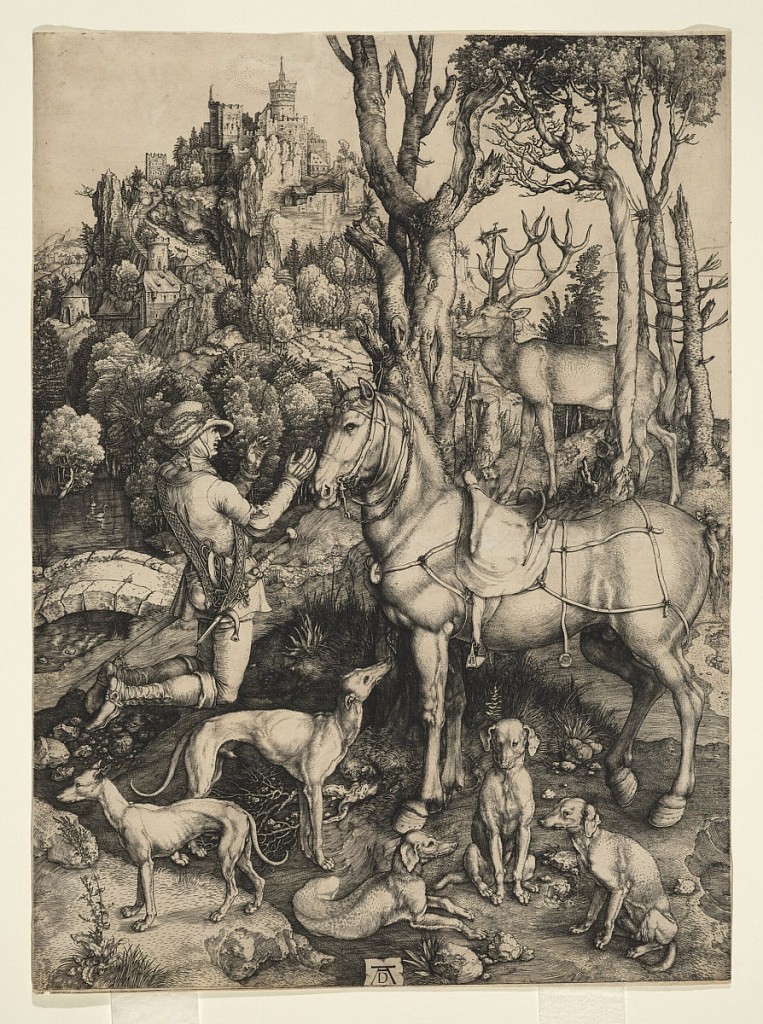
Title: St. Eustace
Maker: Albrecht Dürer, German, 1471–1528
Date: ca. 1501
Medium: Engraving on off-white laid paper
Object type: Print
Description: In a wooded landscape St. Eustace, with horse and hounds, is seen in right profile kneeling in attitude. of devotion. In the right middle distance appears the stag with the crucifix protruding from the horns.  on a simulated parchment sheet, bottom center, is the monogram "A D"